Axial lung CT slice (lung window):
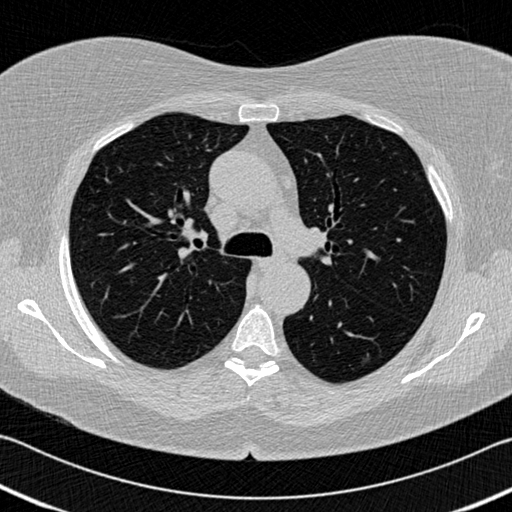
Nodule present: yes
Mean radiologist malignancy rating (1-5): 2.5